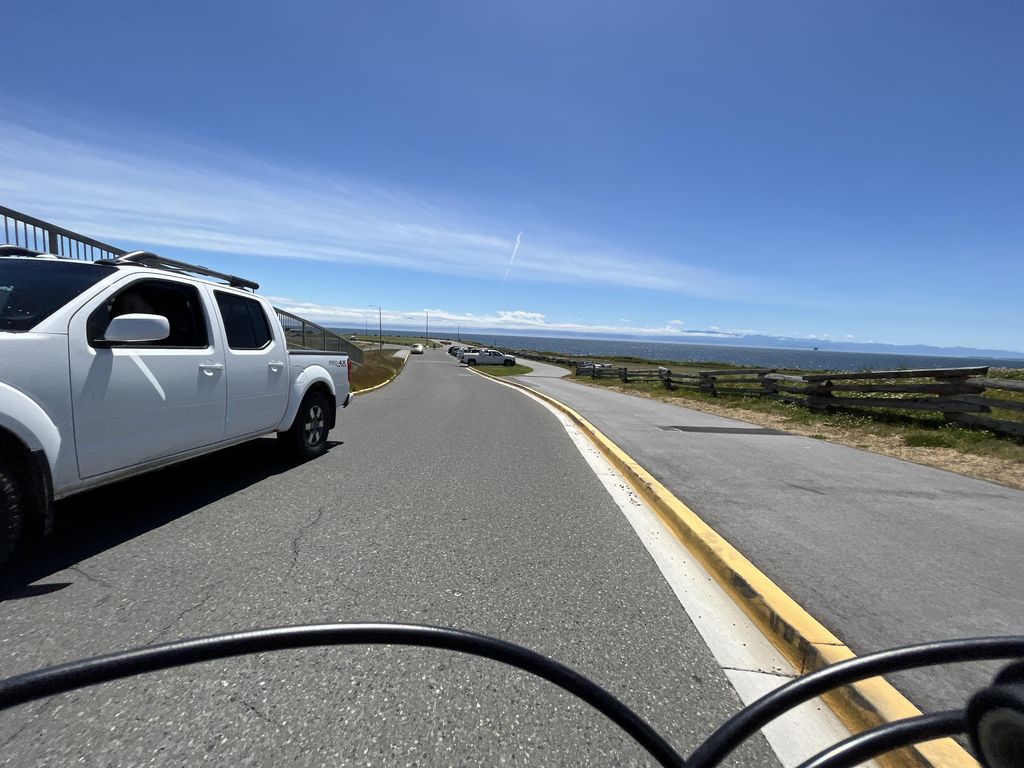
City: victoria